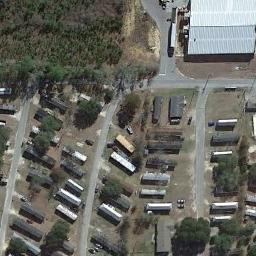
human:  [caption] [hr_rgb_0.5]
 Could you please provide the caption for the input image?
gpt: The mobile home park is on the bare land next to some trees and road .

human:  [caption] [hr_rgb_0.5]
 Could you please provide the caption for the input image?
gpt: Here are four rows of white mobile homes .

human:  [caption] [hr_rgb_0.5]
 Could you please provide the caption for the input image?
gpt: The mobile home park has some mobile homes on the grass and a grove of trees is next to the mobile home park .

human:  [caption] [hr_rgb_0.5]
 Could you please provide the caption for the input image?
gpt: Many buildings of different shapes and sizes are in mobile home parks .

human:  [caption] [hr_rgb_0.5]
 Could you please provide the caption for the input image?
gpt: There are some buildings and many green trees in the mobile home park .